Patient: sex M, age 69
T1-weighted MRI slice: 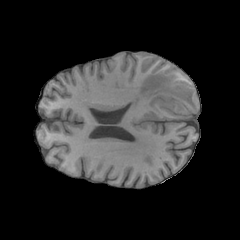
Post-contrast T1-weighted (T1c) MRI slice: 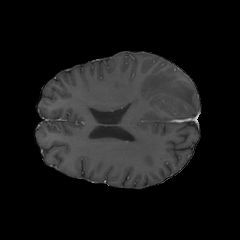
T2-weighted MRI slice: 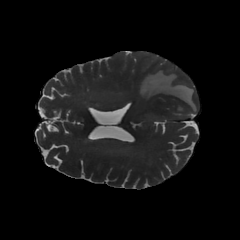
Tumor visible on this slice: yes
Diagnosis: Glioblastoma, IDH-wildtype
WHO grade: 4